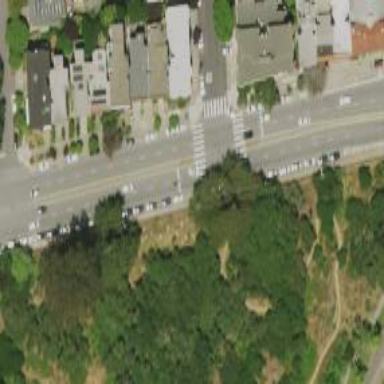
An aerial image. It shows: Uncontrolled road crossing with pedestrian island.